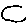
Label: hexagon